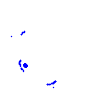
Particle: kaon